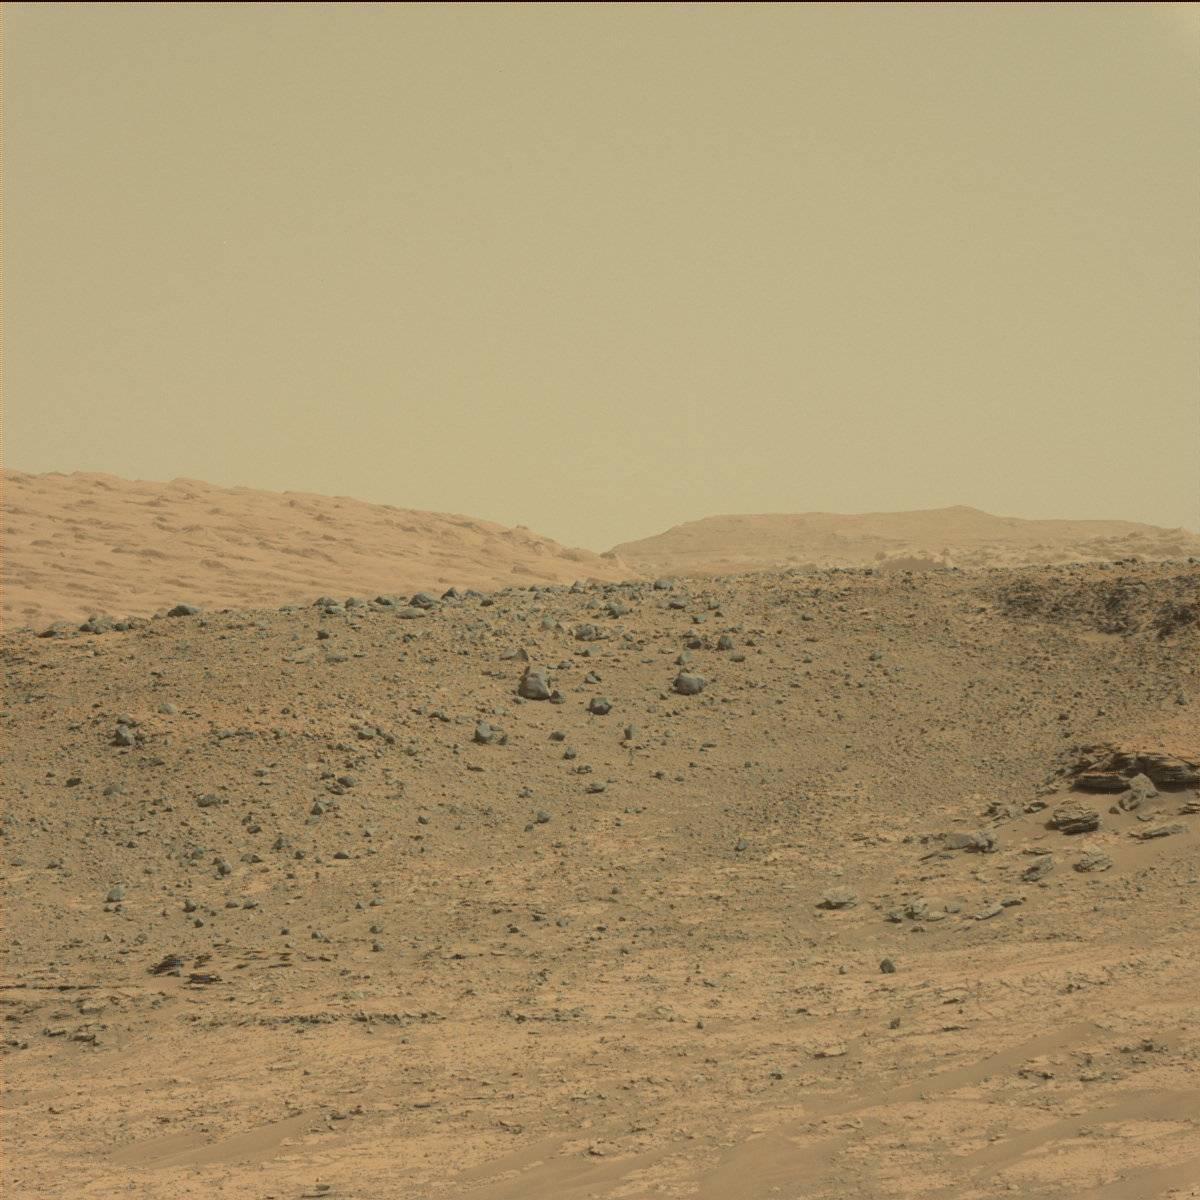
Terrain classes present: Bedrock, Ridge, Rock, Sand / Soil, Sky